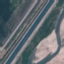
Land use / land cover class: River